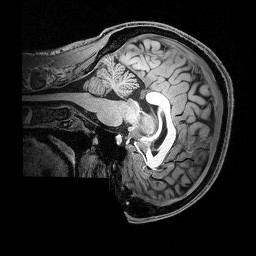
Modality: T1w
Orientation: sagittal
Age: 34
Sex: male
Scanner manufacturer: siemens
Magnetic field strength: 3 T
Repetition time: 2.5 s
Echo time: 0.00369 s